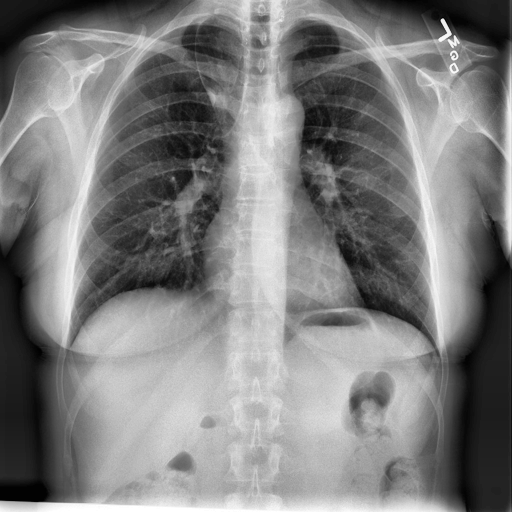
Finding: NORMAL